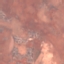
Label: HerbaceousVegetation